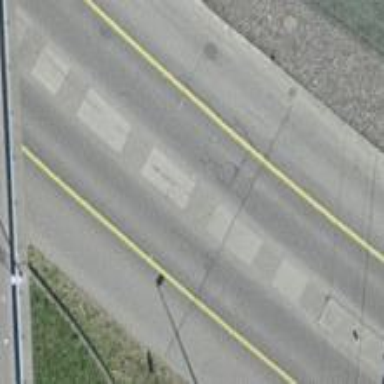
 featuring shared bus and cycle lane on both sides."